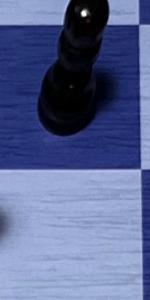
Label: Empty